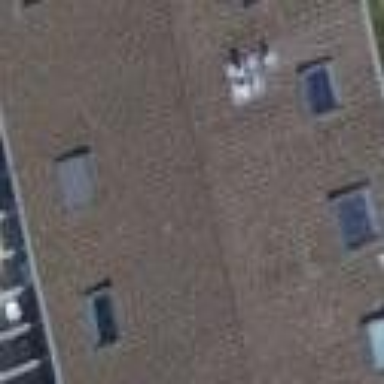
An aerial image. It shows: Building with tile roof.